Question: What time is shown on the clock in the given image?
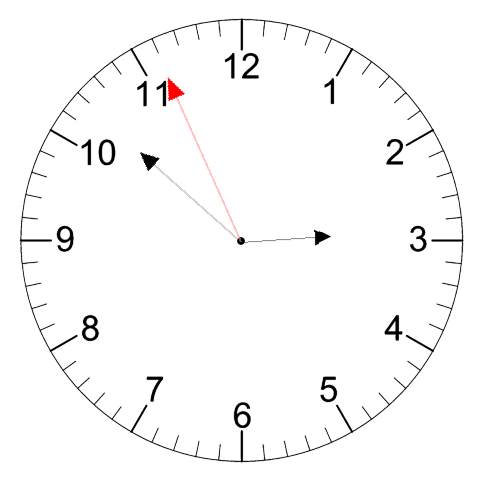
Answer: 02:51:56